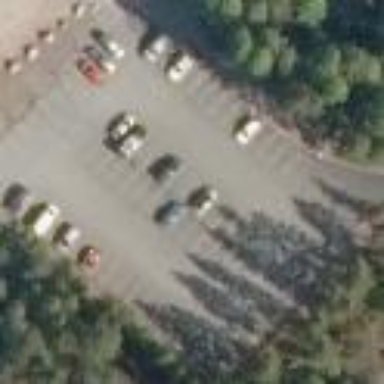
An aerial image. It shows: Parking area with surface.